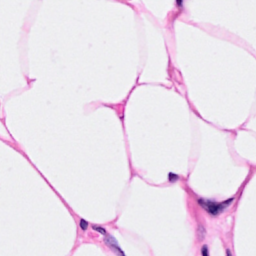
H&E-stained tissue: Breast